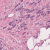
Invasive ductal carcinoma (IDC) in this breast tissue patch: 1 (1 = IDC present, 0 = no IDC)